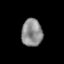
Tissue: lung
Cell type: Fibroblasts
Senescence score: 0.2124
Nuclear area (px): 561
Mean DAPI intensity: 140.692